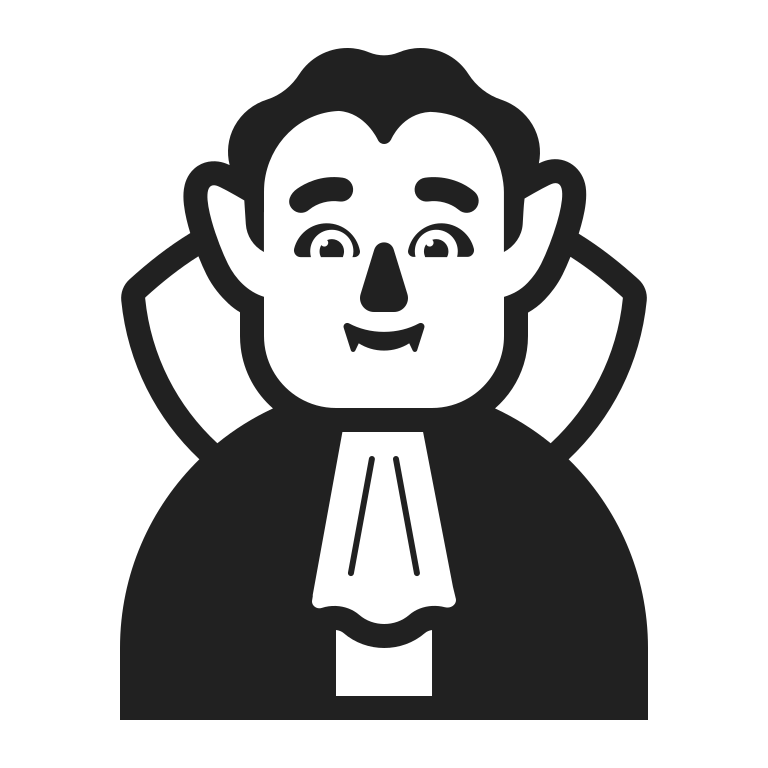
man vampire high contrast default